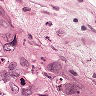
Metastatic tissue present: yes